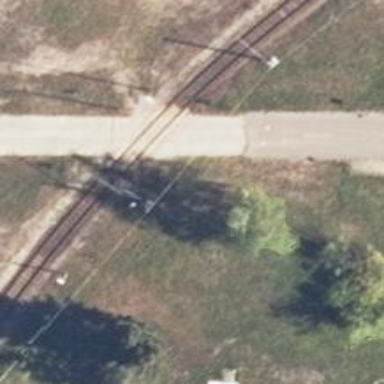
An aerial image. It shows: Level crossing along the railway.